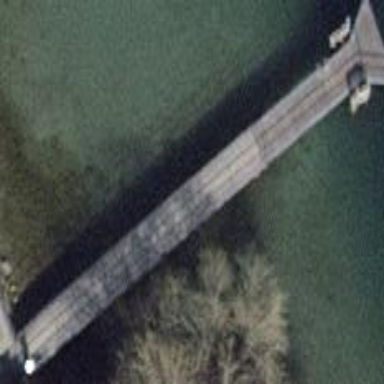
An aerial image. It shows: Man-made pier.